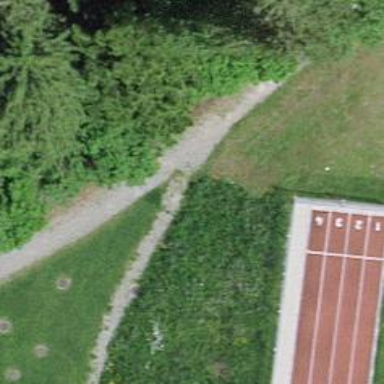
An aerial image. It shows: Gravel path.